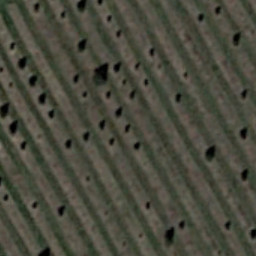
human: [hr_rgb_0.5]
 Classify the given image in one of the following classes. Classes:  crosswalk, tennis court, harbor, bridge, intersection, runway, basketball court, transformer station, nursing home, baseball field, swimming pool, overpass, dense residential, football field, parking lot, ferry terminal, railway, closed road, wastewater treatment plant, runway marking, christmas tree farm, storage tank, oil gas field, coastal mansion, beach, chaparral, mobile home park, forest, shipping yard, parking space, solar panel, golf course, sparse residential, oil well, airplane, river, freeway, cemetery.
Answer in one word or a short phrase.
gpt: christmas tree farm